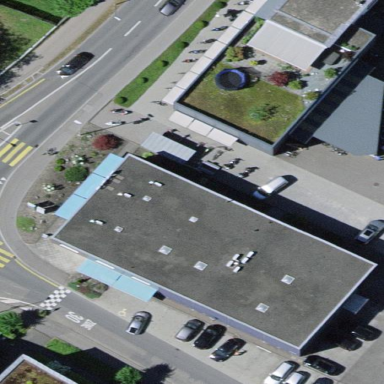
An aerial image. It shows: Retail building.